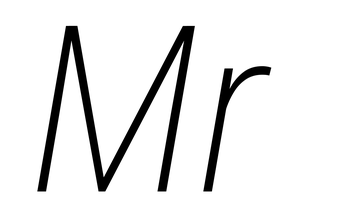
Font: Roboto-Italic_Condensed_ExtraLight_Italic